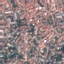
Land use / land cover class: Residential